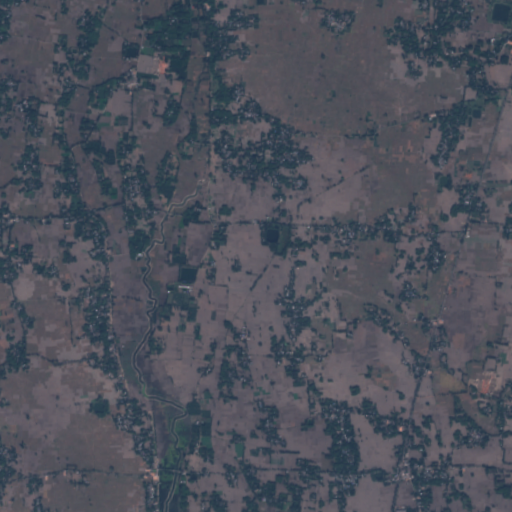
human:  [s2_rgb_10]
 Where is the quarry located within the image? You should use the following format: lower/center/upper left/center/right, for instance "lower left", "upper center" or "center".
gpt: The quarry is located in the lower right of the image.
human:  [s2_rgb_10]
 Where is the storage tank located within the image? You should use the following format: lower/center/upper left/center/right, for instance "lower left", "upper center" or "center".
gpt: The storage tank is located in the lower right of the image.
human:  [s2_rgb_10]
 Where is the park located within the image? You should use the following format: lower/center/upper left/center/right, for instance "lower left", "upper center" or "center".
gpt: There is no park in the image.